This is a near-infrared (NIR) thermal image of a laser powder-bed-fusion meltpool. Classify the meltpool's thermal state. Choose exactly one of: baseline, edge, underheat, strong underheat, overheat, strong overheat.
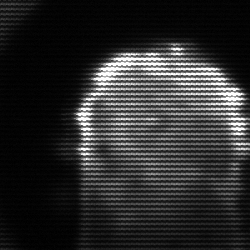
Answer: baseline